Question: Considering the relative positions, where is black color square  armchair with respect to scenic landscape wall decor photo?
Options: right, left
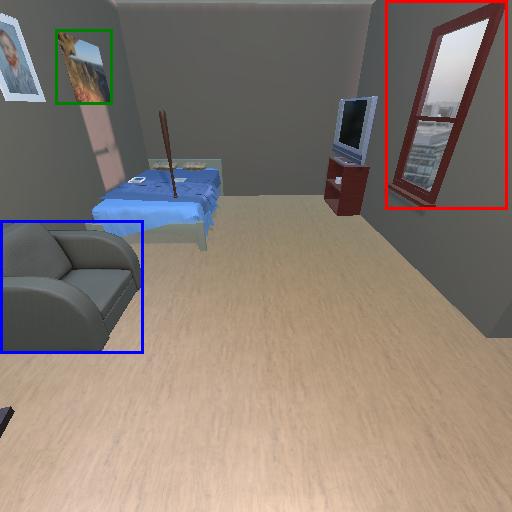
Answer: right